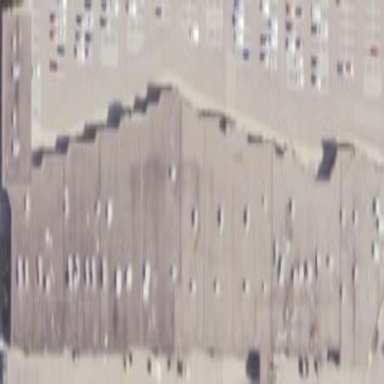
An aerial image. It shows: Retail building in mall.